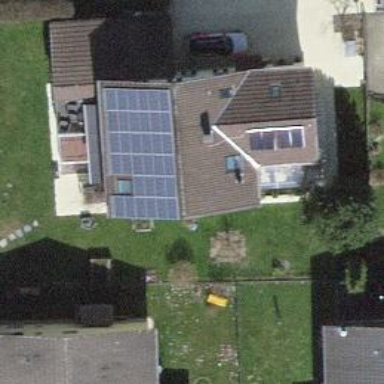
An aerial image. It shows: Solar photovoltaic panel generator.